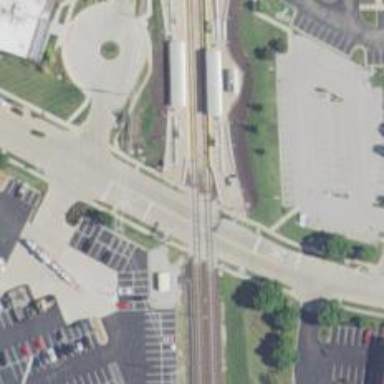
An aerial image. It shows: Railway crossing.